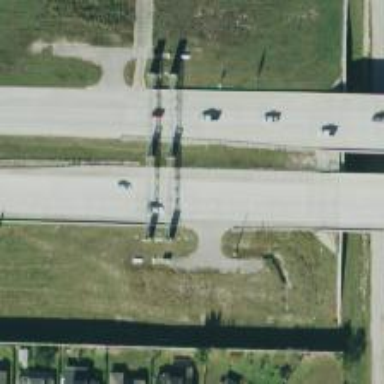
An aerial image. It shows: Toll gantry on the road.